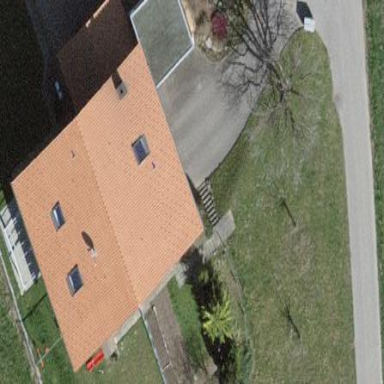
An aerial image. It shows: Simple house.